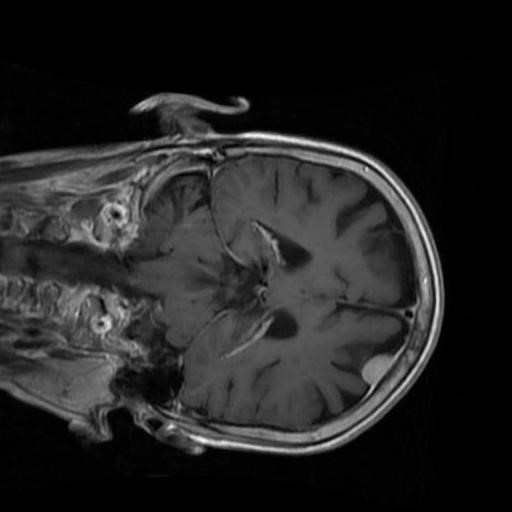
Label: brain_menin